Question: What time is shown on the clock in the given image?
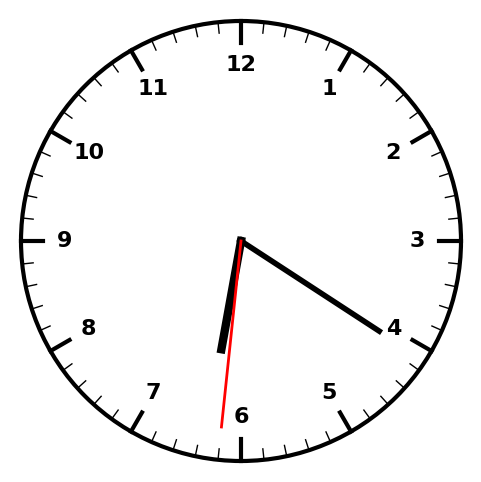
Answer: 06:20:31